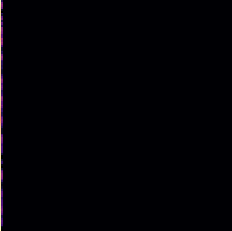
Sound class: Sea waves